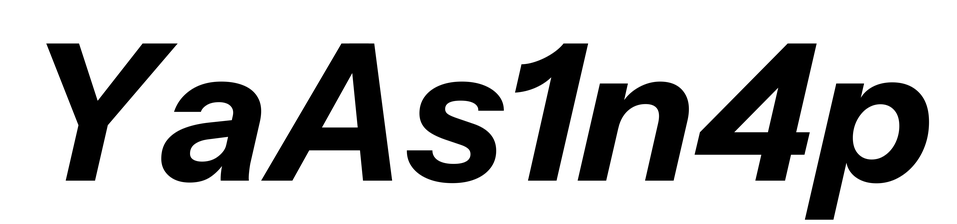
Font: InstrumentSans-Italic_Bold_Italic